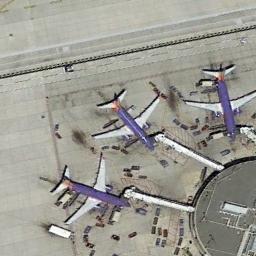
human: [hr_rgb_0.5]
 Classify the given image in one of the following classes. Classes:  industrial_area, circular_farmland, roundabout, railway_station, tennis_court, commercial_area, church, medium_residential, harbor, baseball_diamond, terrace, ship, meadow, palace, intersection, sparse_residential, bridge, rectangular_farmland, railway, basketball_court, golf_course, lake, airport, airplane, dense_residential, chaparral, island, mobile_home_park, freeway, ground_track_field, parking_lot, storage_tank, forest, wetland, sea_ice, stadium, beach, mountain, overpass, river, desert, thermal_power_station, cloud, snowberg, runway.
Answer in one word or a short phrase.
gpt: airplane